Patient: sex M, age 78
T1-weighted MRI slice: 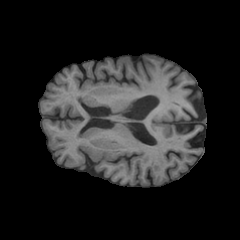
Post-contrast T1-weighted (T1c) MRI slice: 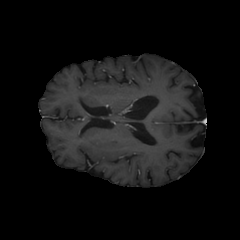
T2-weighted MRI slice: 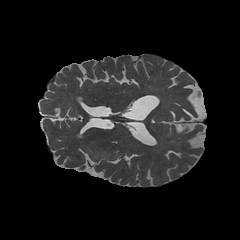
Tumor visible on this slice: no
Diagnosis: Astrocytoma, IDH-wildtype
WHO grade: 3